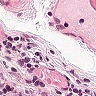
Metastatic tissue present: yes